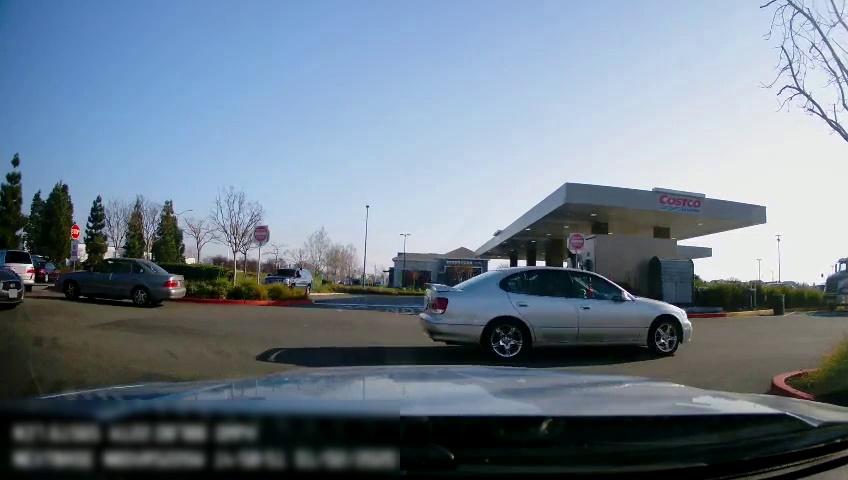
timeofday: Day
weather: Sunny
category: Drivable Space
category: Vehicles | Truck
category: Vehicles | SUV
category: Vehicles | Car
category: Vehicles | Car
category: Vehicles | Car
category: Vehicles | Car
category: Vehicles | SUV
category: Traffic | Signs
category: Traffic | Signs
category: Traffic | Signs